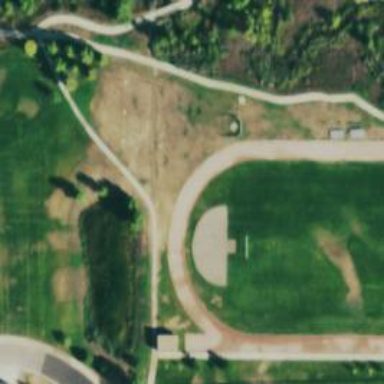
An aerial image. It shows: Track in leisure land.